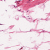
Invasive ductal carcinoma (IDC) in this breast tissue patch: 0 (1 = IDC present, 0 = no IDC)